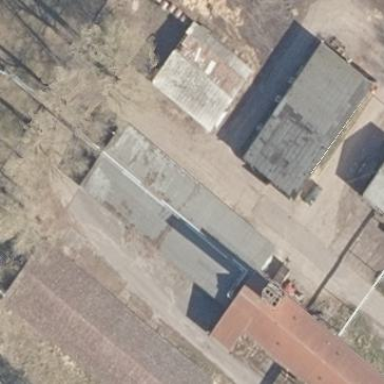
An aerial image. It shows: Service building.